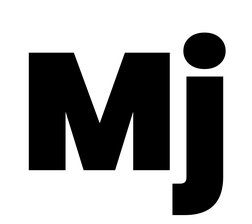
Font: Poppins-Black